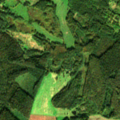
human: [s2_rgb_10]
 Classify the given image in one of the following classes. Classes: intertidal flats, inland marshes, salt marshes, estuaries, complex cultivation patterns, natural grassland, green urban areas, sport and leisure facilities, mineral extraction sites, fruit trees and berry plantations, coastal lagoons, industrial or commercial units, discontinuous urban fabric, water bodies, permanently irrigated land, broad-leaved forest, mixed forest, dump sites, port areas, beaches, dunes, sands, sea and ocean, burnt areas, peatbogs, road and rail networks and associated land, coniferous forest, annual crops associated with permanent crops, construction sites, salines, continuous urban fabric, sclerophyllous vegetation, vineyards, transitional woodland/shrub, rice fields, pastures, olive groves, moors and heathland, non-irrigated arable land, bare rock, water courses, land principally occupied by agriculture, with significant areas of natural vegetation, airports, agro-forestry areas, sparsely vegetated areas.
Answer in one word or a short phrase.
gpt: non-irrigated arable land, broad-leaved forest, mixed forest, transitional woodland/shrub